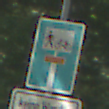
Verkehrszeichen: SackgasseRadverkehrFussgaengerDurchlaessig
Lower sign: HinweisGeaenderteVorfahrtVerkehrsfuehrungVerkehrsregelung3
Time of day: Midday
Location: Outdoor (RoadRail)
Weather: Clear
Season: NotSpecified
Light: Natural